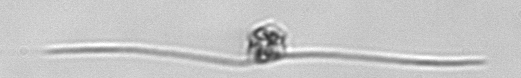
Label: Chaetoceros_danicus